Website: crate-barrel
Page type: receipt
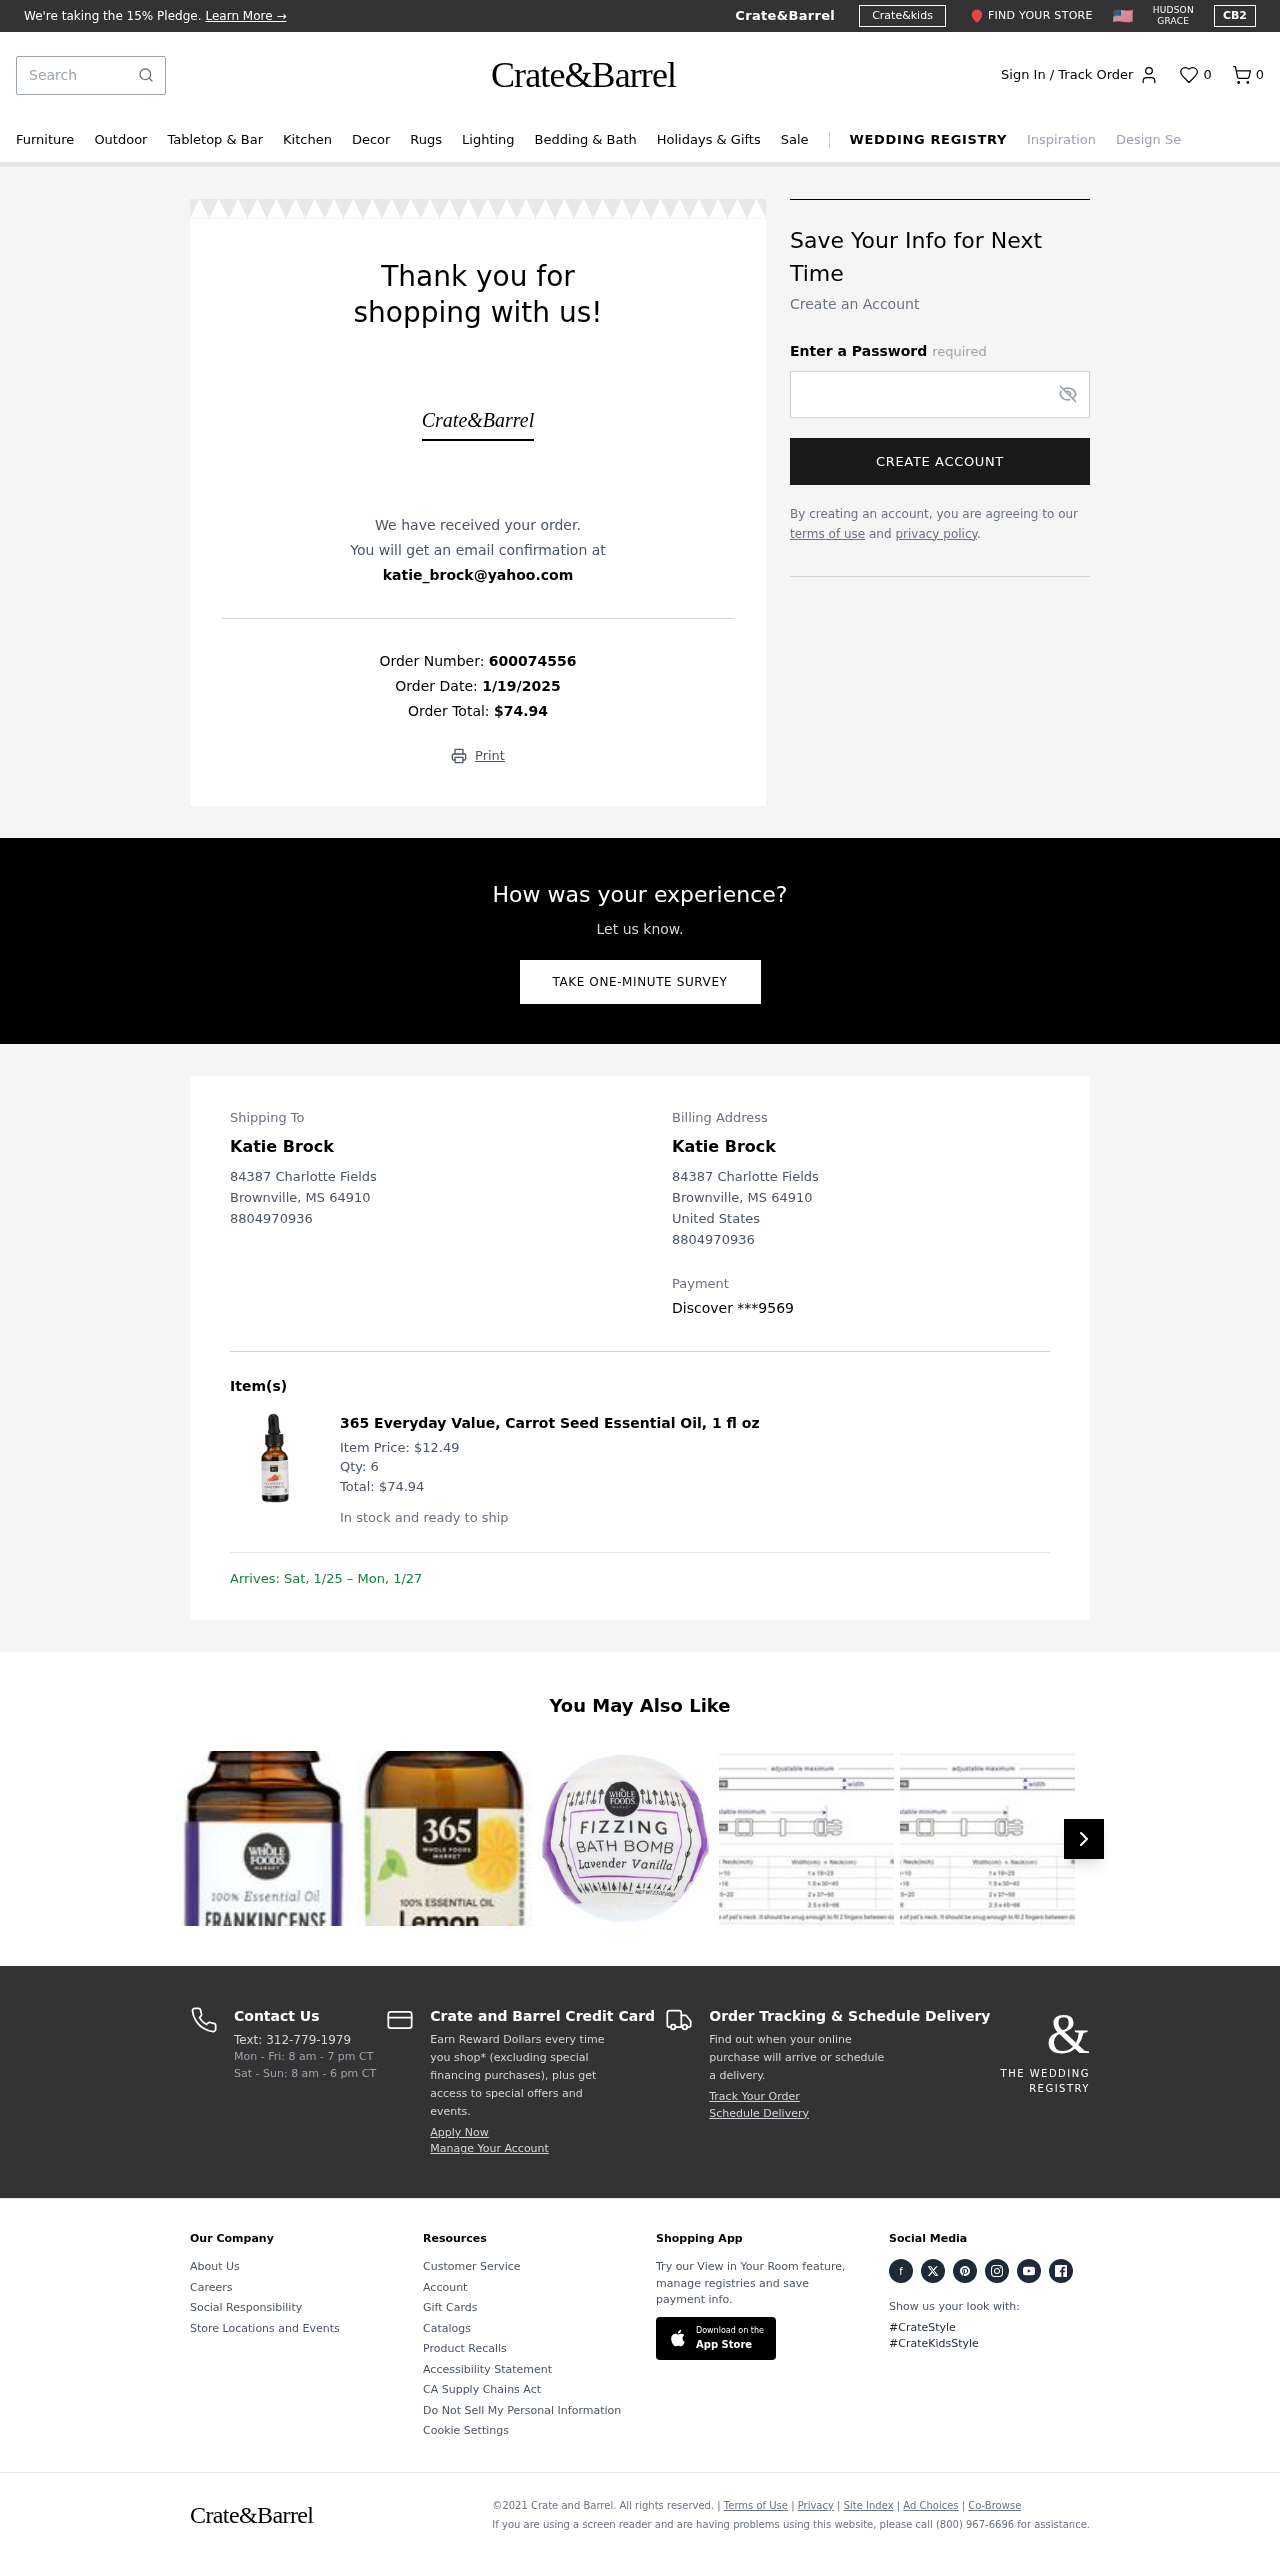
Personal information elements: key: PII_CARD_LAST4
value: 9569
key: PII_CARD_TYPE
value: Discover
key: PII_CITY
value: Brownville
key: PII_COUNTRY
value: United States
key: PII_EMAIL
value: katie_brock@yahoo.com
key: PII_FULLNAME
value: Katie Brock
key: PII_PHONE
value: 8804970936
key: PII_POSTCODE
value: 64910
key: PII_STATE_ABBR
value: MS
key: PII_STREET
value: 84387 Charlotte Fields
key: PII_FULLNAME2
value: Katie Brock
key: PII_STREET2
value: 84387 Charlotte Fields
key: PII_CITY2
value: Brownville
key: PII_STATE_ABBR2
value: MS
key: PII_POSTCODE2
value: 64910
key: PII_PHONE2
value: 8804970936
Product elements: key: PRODUCT1_NAME
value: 365 Everyday Value, Carrot Seed Essential Oil, 1 fl oz
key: PRODUCT1_PRICE
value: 12.49
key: PRODUCT1_QUANTITY
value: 6
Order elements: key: ORDER_NUM_ITEMS
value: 0
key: ORDER_ID
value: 600074556
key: ORDER_DATE
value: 1/19/2025
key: ORDER_TOTAL
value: $74.94
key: ORDER_ITEM_TOTAL
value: $74.94
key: ORDER_DELIVERY_DATE
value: Sat, 1/25 – Mon, 1/27
Search elements: key: HEADER_SEARCH
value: Search
Other elements: key: FAVORITES_COUNT
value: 0